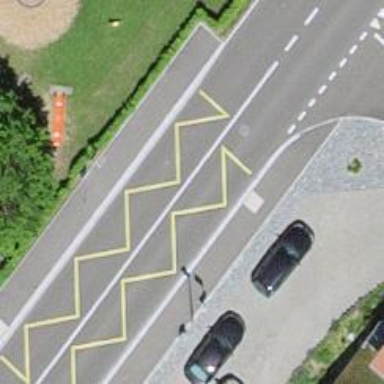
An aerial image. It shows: Public transport stop position.